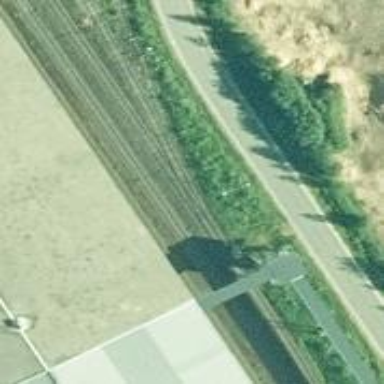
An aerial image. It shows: Abandoned railway spur.